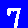
Digit: 7